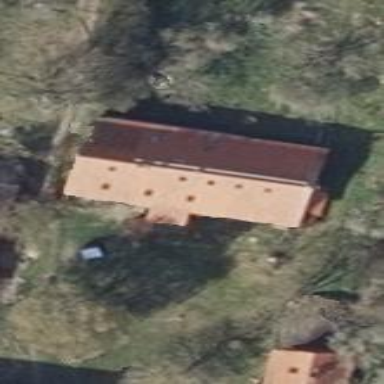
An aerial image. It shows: Charming house with gabled roof. The roof is red in color and oriented along the building.